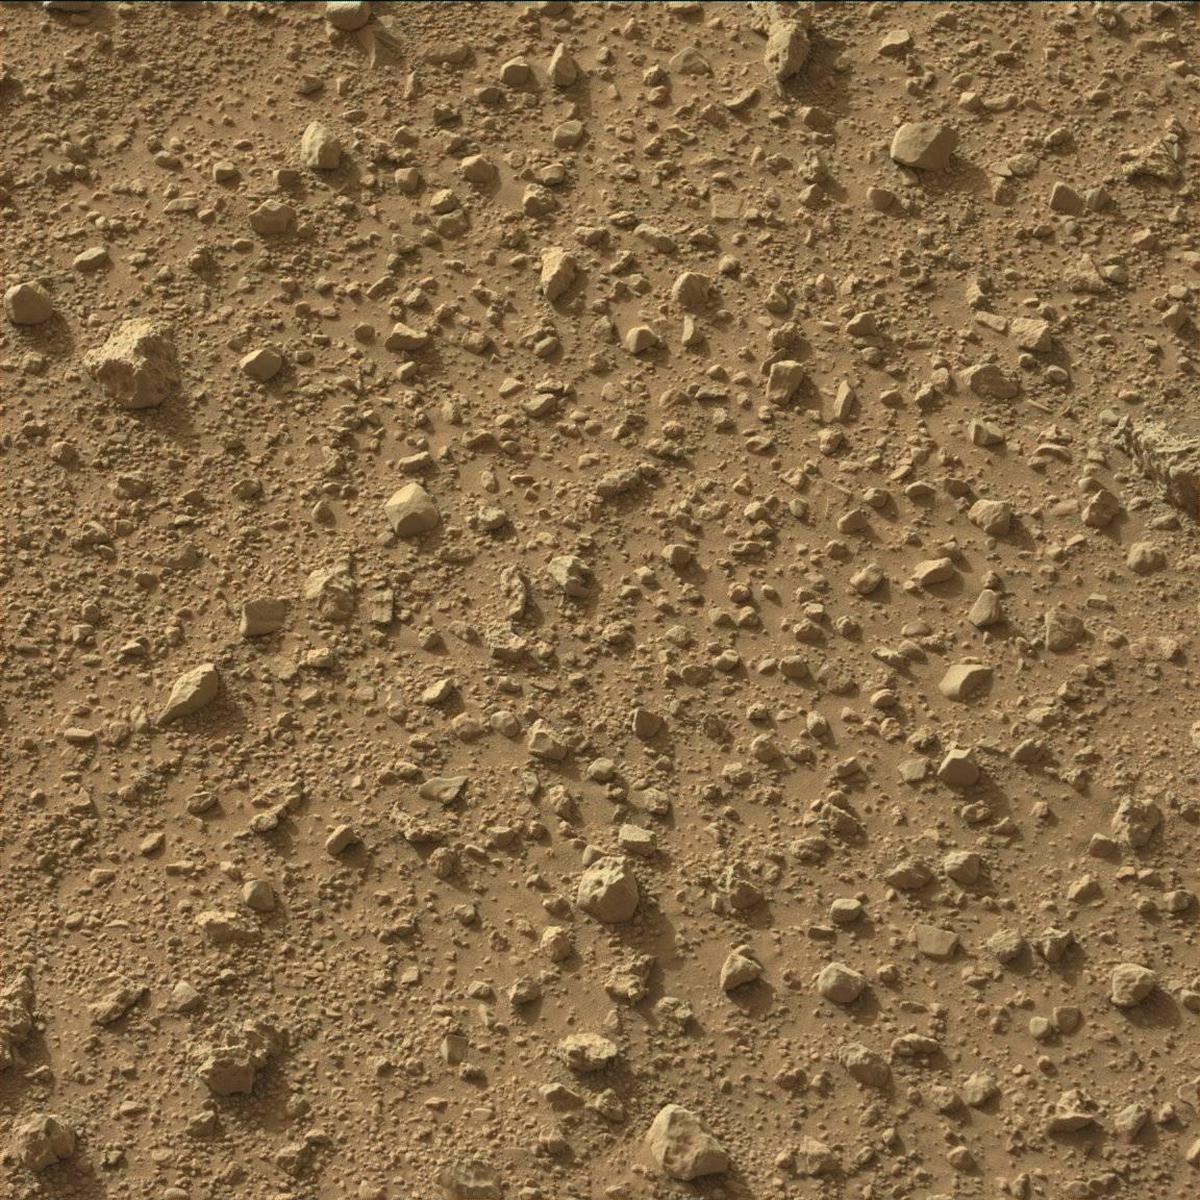
Terrain classes present: Bedrock, Rock, Sand / Soil